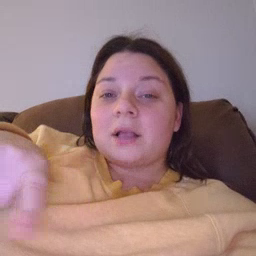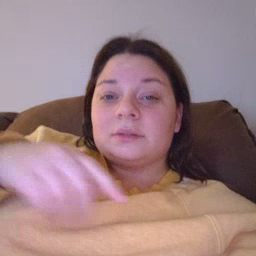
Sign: cut